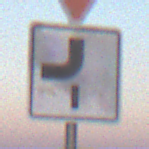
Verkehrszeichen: VerlaufVorfahrtsstrasse7
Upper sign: VorfahrtGewaehren
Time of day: SunriseSunset
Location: Outdoor (Nature)
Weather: Clear
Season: NotSpecified
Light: Natural